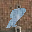
Label: 7